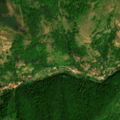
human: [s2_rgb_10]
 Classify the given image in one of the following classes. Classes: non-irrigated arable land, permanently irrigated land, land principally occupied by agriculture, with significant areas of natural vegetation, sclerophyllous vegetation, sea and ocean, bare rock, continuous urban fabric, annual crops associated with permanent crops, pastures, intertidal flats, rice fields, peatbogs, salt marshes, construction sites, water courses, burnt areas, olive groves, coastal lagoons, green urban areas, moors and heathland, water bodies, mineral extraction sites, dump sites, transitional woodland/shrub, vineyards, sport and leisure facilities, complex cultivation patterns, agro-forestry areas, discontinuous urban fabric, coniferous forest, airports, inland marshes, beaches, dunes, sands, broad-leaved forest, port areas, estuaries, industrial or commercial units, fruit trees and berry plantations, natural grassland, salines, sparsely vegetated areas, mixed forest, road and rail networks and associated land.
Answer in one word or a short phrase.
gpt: land principally occupied by agriculture, with significant areas of natural vegetation, broad-leaved forest, natural grassland, transitional woodland/shrub